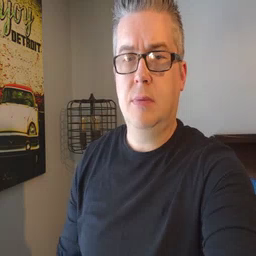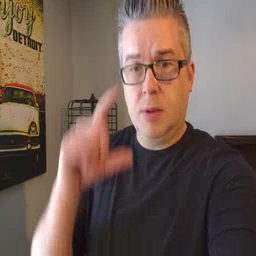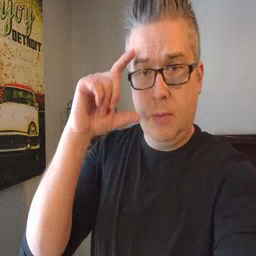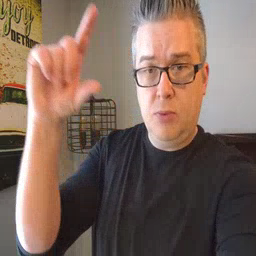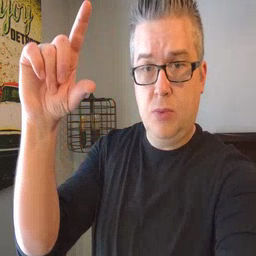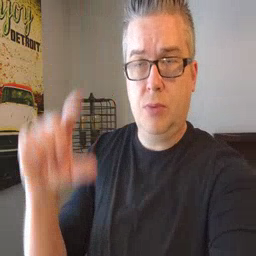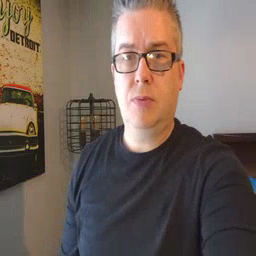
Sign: moon